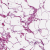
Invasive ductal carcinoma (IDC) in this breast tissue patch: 0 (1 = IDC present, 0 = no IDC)